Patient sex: M
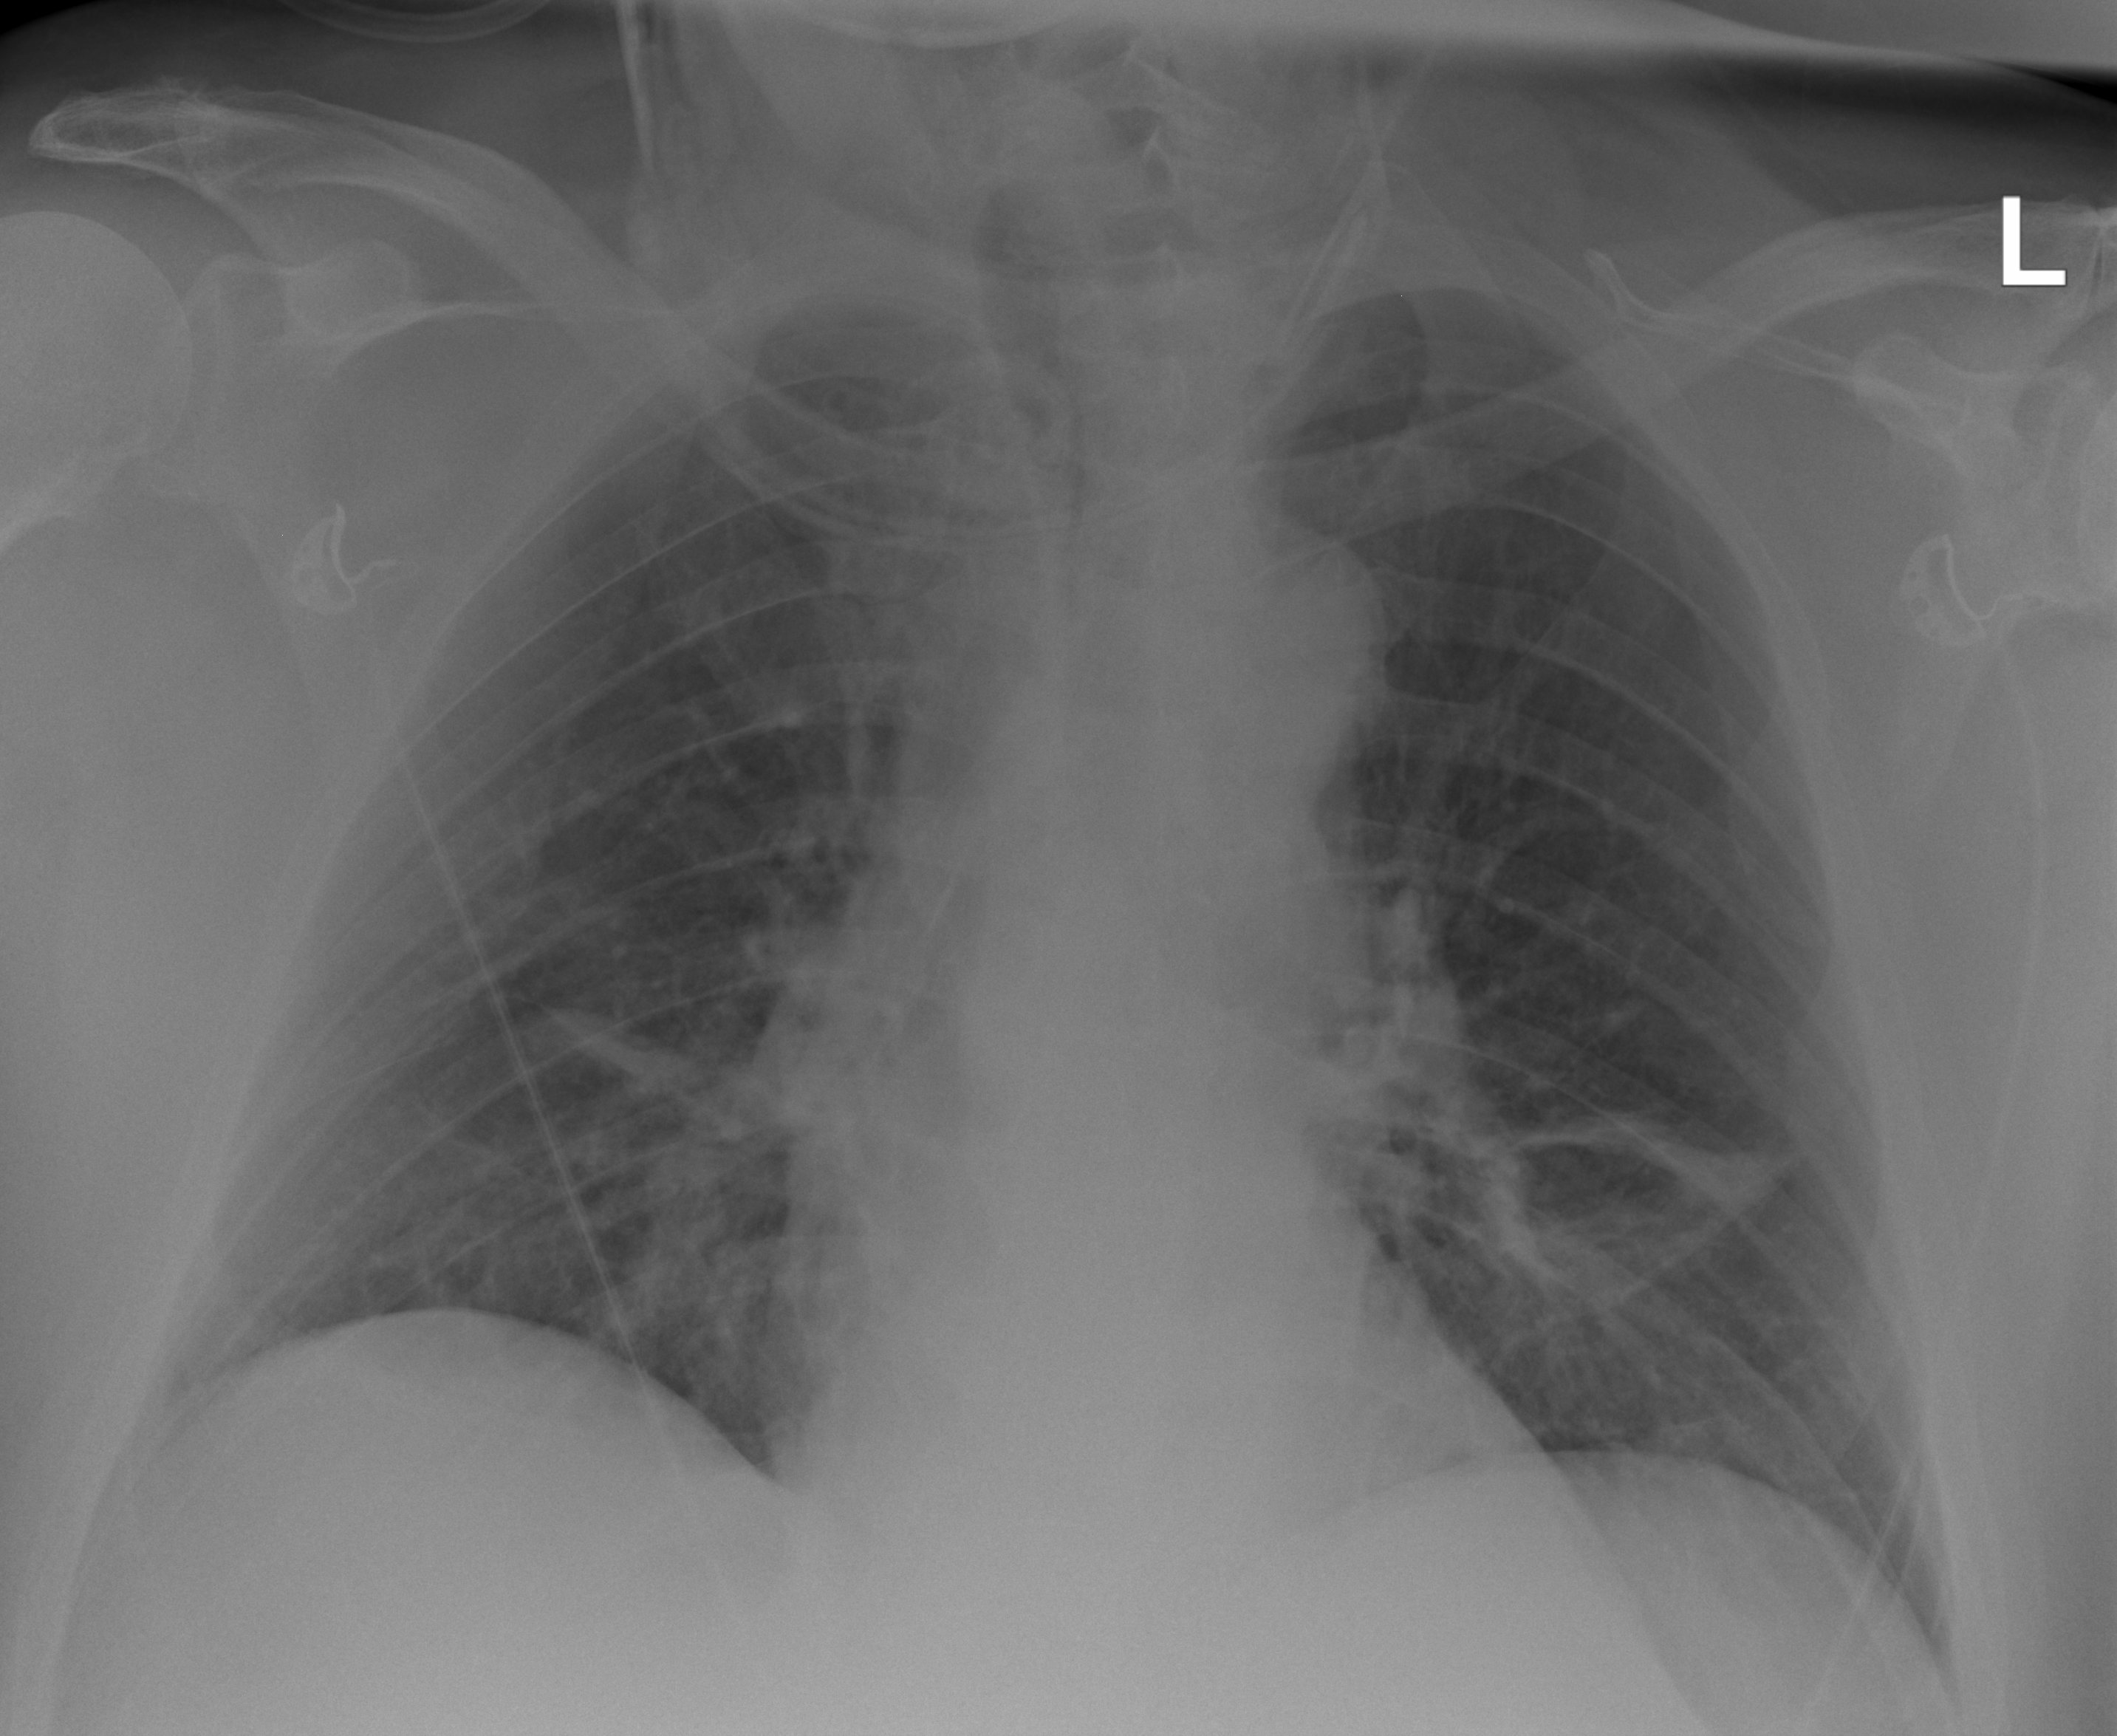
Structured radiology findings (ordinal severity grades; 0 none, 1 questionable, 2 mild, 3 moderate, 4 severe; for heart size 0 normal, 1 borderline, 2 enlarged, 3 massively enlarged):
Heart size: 0
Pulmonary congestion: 0
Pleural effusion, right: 0
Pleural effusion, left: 0
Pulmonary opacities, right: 2
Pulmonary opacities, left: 1
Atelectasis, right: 2
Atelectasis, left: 2